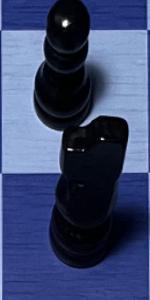
Label: Knight_Black